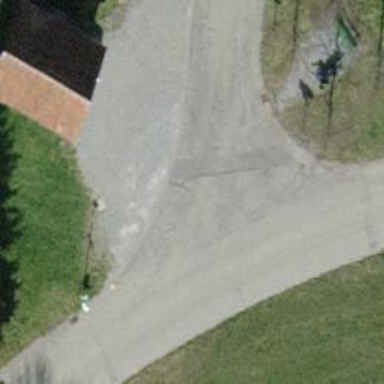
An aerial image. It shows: Parking area with gravel surface.